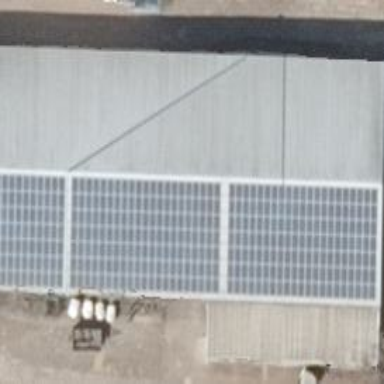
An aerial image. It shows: Solar photovoltaic panel generator producing electricity as small installation.